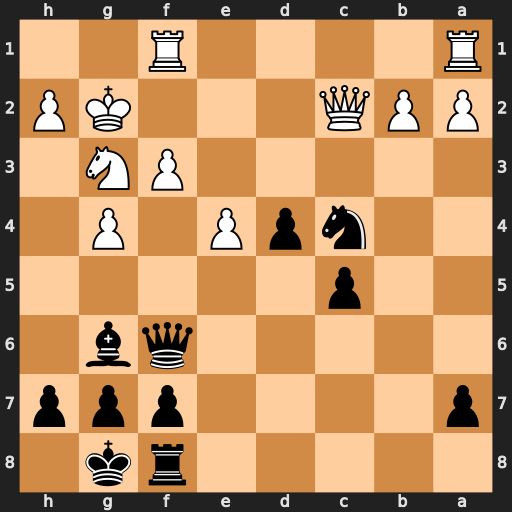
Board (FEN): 5rk1/p4ppp/5qb1/2p5/2npP1P1/5PN1/PPQ3KP/R4R2
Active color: b
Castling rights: -
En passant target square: -
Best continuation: Ne3+ Kg1 Nxc2